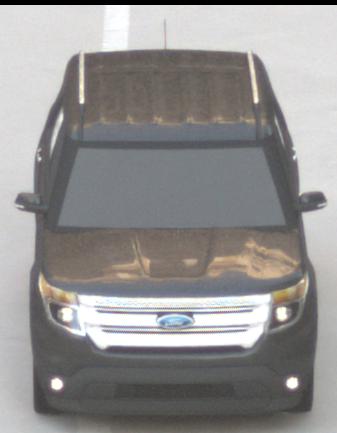
Make: Ford
Model: Explorer
Detailed model: Gen. 5
Model produced from: 2010
Model produced until: 2019
Doors: 5
Color: gray
Road condition: dry road
Daytime: sunrise or sunset
Contrast: low contrast